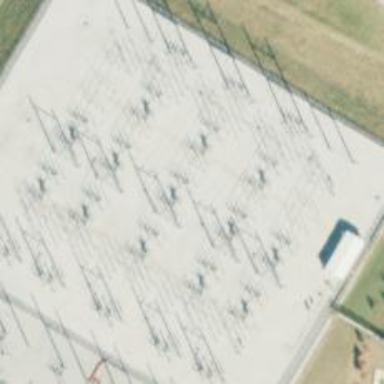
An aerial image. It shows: Switch for power supply.